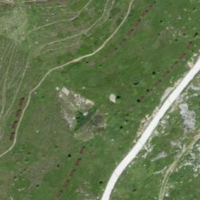
EUNIS habitat code: 23
Species observed at this site:
Campanula barbata